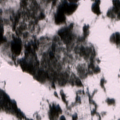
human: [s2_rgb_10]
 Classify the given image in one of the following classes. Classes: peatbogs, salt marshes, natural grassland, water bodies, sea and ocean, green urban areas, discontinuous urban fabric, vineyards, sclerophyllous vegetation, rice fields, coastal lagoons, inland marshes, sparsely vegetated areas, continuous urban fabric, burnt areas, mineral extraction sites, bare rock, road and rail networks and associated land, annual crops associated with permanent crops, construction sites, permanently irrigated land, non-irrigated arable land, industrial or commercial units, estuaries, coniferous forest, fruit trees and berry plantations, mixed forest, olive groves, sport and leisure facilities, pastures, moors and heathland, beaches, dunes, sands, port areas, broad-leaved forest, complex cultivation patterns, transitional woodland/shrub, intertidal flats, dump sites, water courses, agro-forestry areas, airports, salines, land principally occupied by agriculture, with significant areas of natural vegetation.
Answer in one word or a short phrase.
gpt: coniferous forest, mixed forest, peatbogs